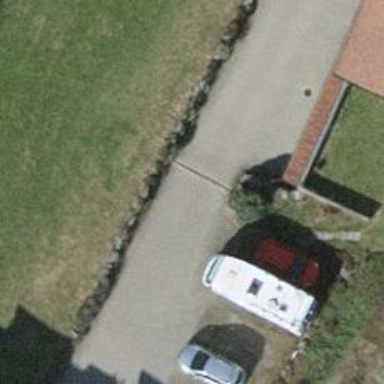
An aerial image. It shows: Driveway made of paving stones.